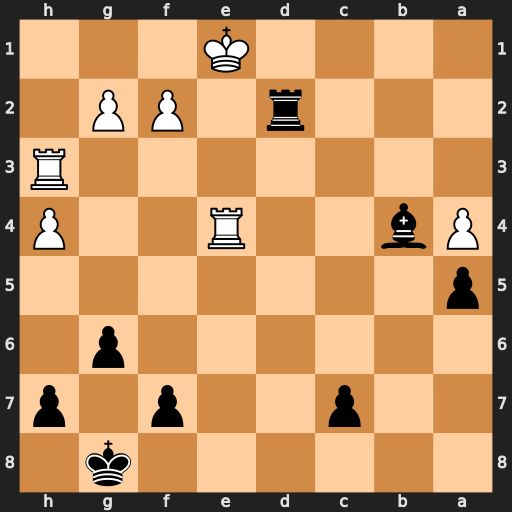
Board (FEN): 6k1/2p2p1p/6p1/p7/Pb2R2P/7R/3r1PP1/4K3
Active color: b
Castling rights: -
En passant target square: -
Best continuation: Rd4+ Ke2 Rxe4+